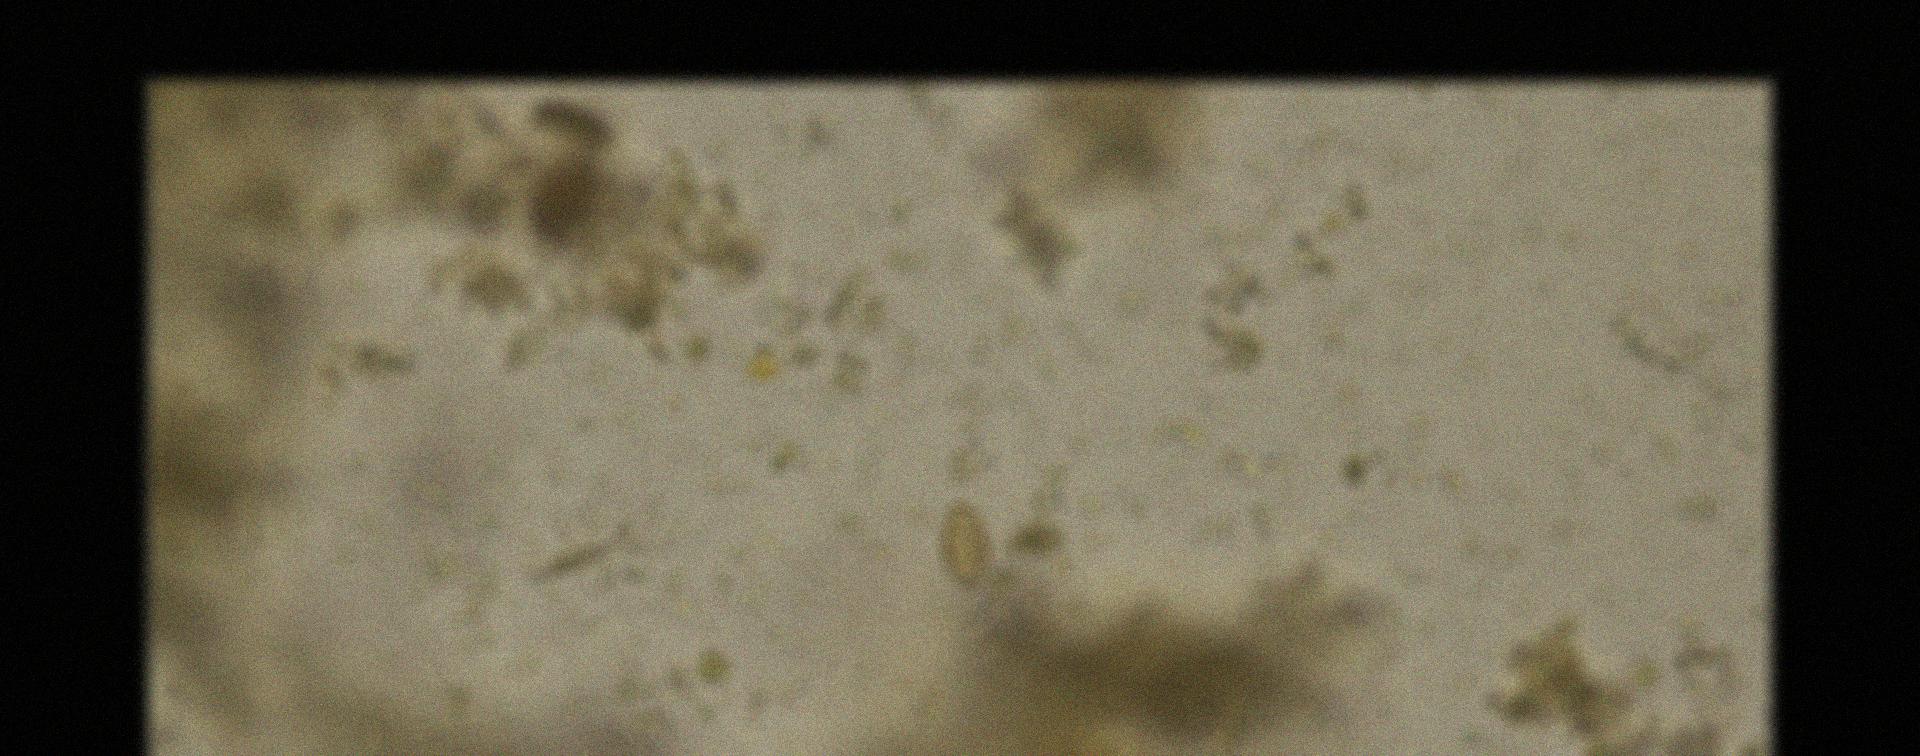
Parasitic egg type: Opisthorchis viverrine